Field crop: maize
Growth stage: 2
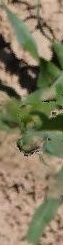
Species: maize